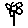
Label: flower